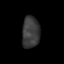
Tissue: skin
Cell type: Epithelial cells
Senescence score: 0.2182
Nuclear area (px): 547
Mean DAPI intensity: 58.419